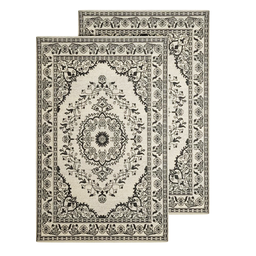
Label: decoration